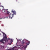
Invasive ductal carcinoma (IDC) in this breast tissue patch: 0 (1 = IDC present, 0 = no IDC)